Question: <URL>
There is only one .cpp file in my Win32 console project. I am facing these LNK compile-time errors in my code. I am working on Visual Studio 12. I have tried a lot of things but nothing seems to have solved my issue.
I am writing code for a compiler that was originally built in Java and now the task at hand is to convert it in C++. I am looking forward to some useful solutions.
Can anyone help me with this task?

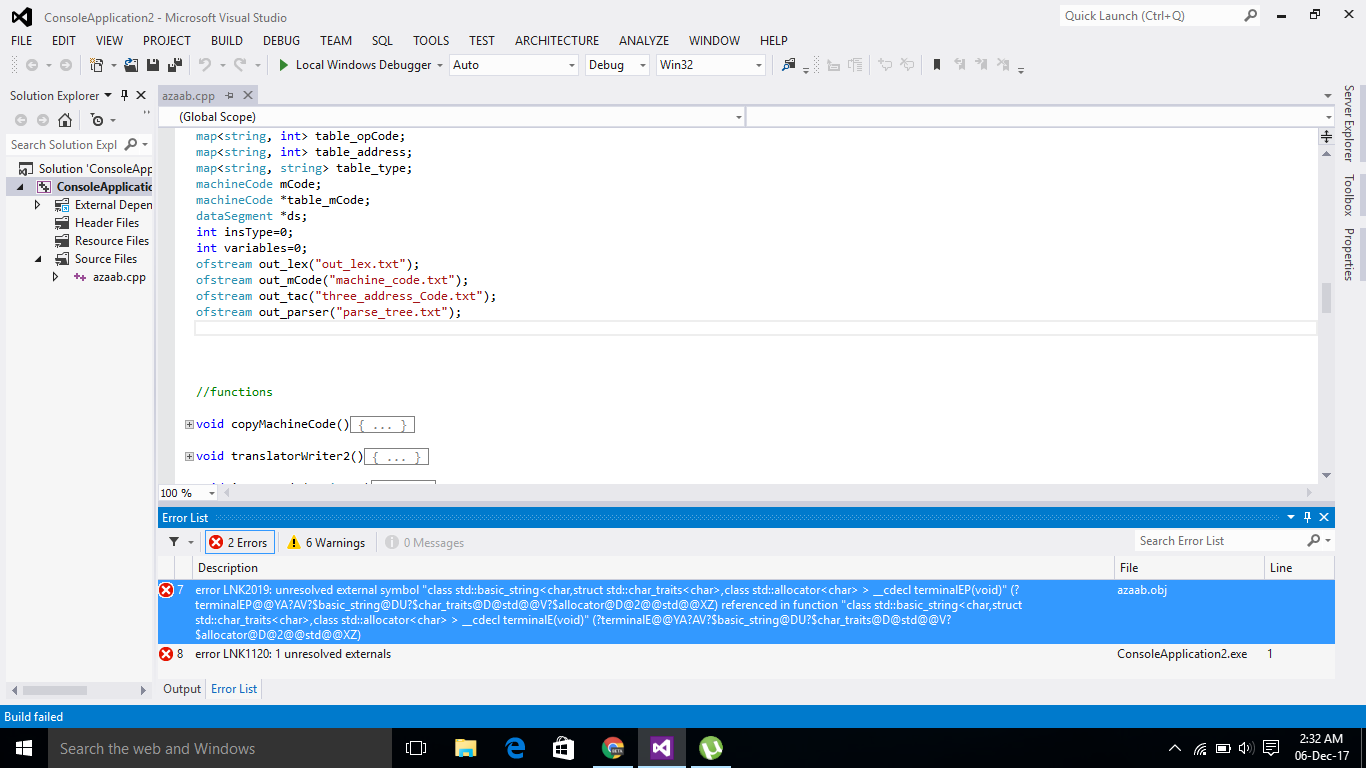
Answer: From the <URL>:
> unresolved external symbol 'symbol' referenced in function 'function'The compiled code for function makes a reference or call to symbol,
but that symbol isn't defined in any of the libraries or object files
specified to the linker.This error message is followed by fatal error
LNK1120. You must fix all LNK2001 and LNK2019 errors to fix error
LNK1120.
You are referencing something not in the file that you are not linking to.